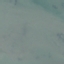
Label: SeaLake